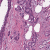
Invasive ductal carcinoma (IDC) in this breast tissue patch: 1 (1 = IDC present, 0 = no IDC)